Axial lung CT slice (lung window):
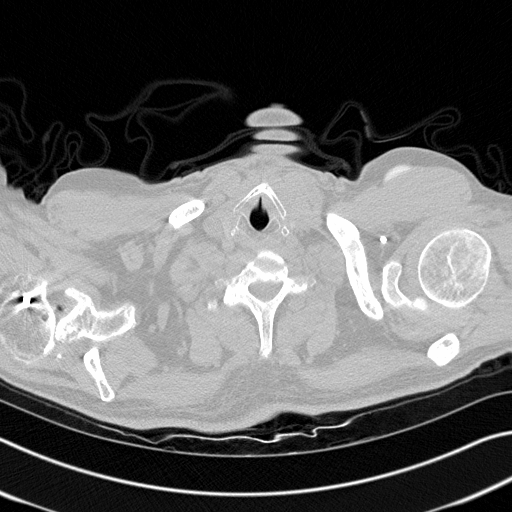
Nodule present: no